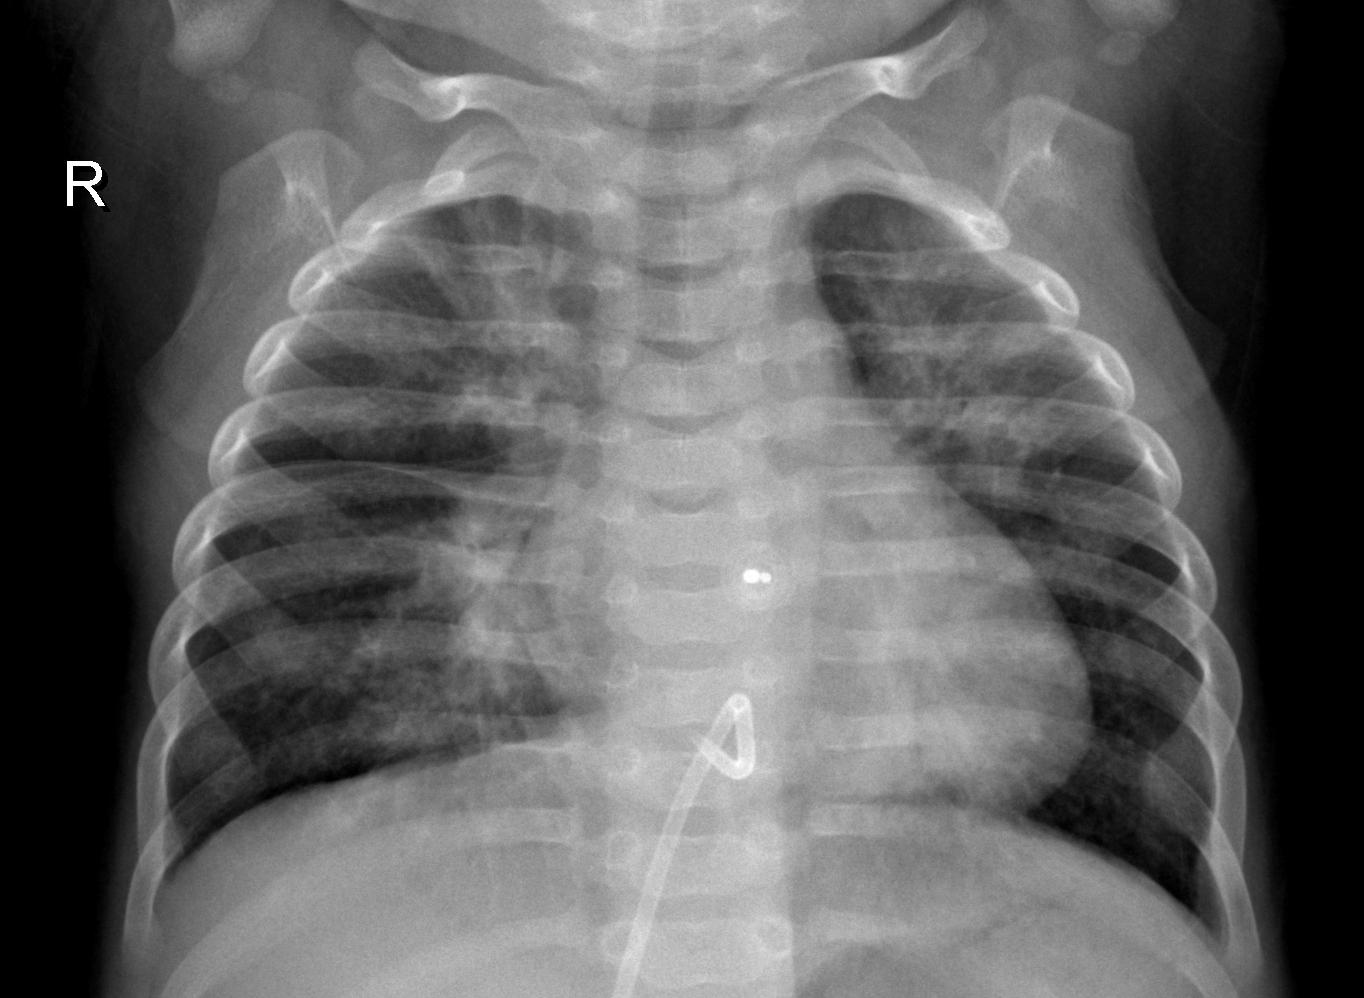
Diagnosis: PNEUMONIA